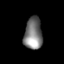
Tissue: lung
Cell type: Epithelial cells
Senescence score: 0.2221
Nuclear area (px): 565
Mean DAPI intensity: 124.414